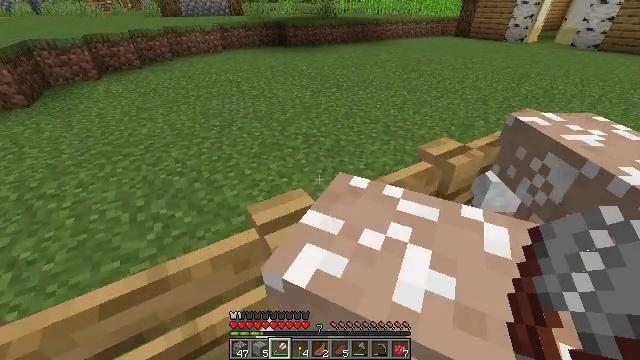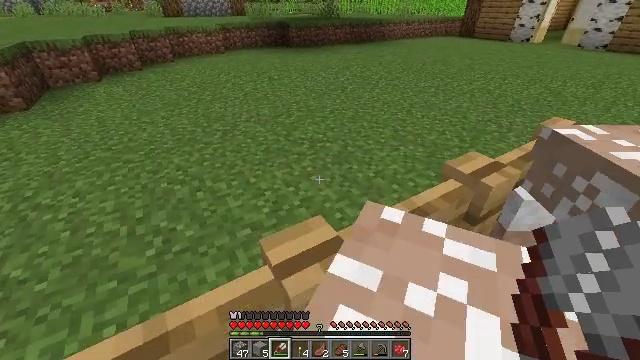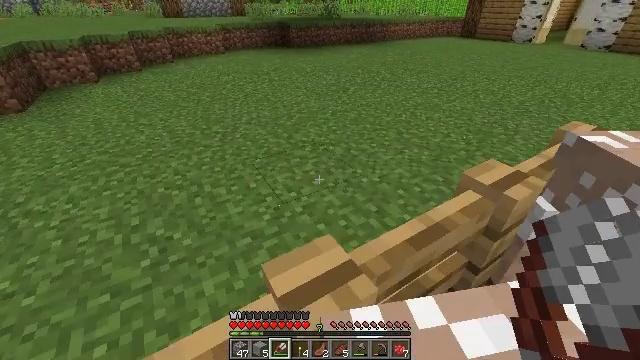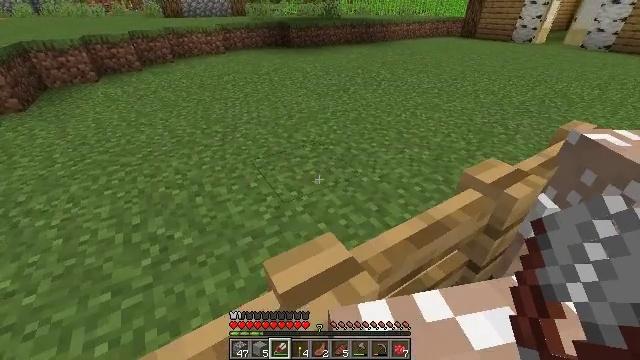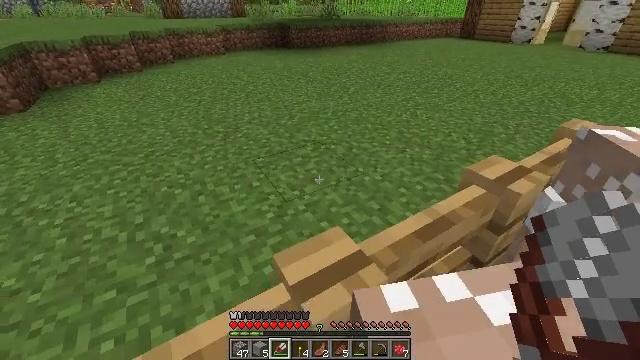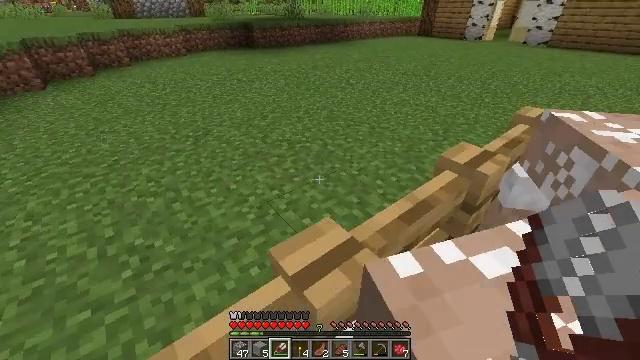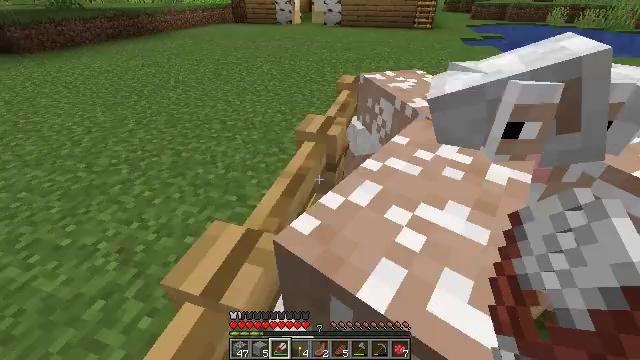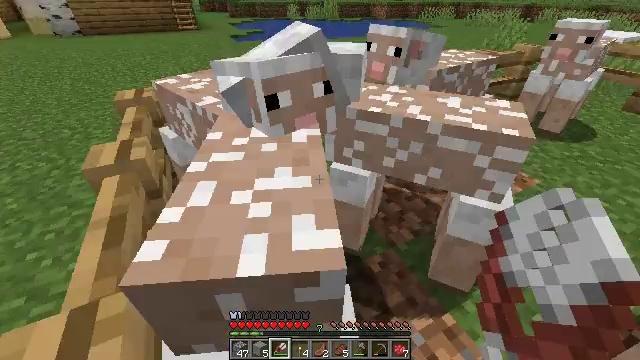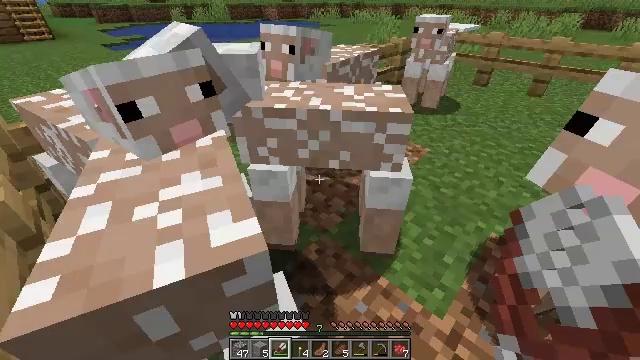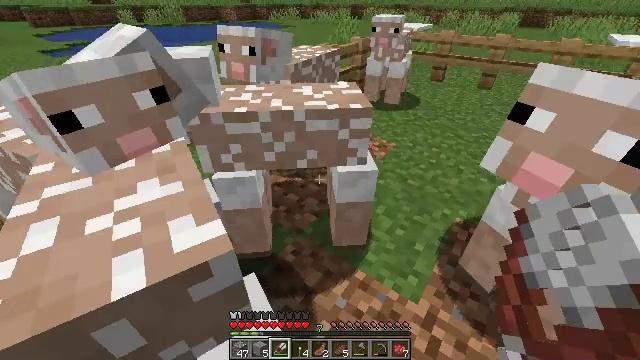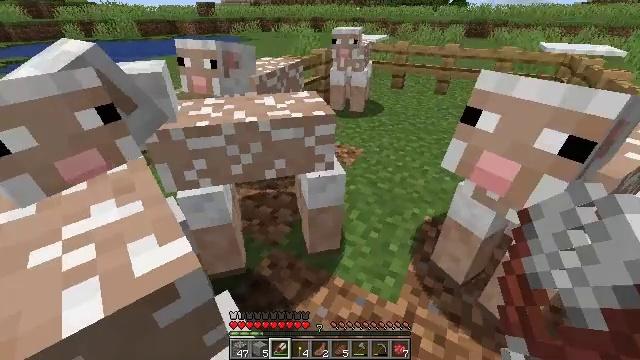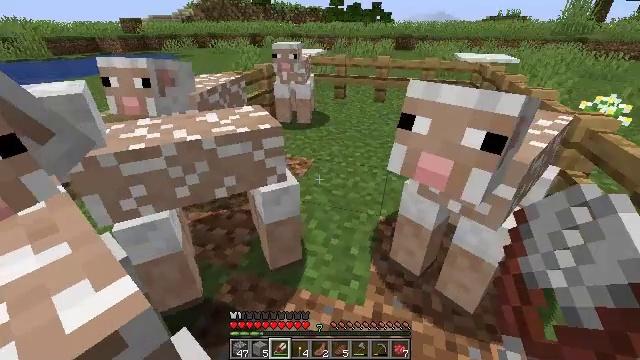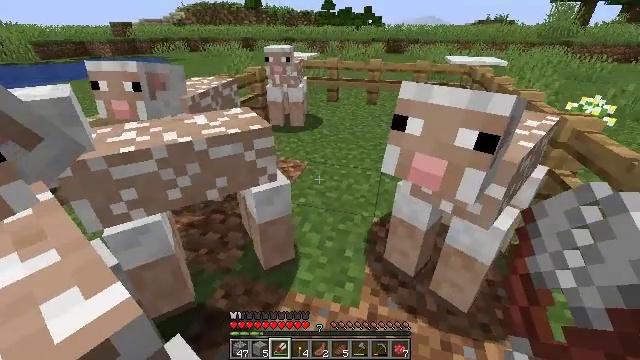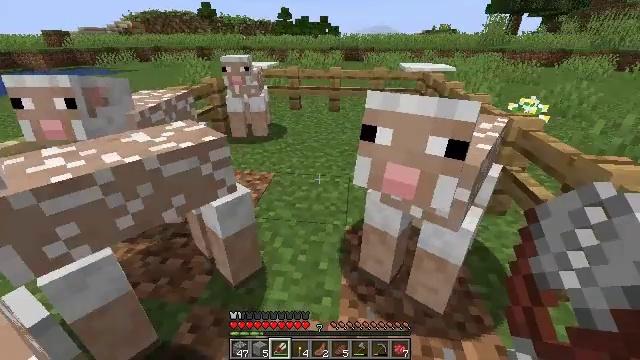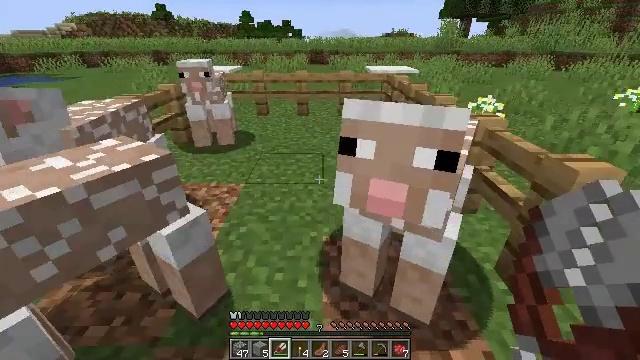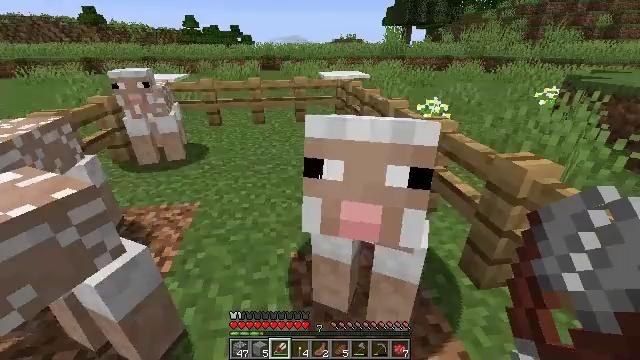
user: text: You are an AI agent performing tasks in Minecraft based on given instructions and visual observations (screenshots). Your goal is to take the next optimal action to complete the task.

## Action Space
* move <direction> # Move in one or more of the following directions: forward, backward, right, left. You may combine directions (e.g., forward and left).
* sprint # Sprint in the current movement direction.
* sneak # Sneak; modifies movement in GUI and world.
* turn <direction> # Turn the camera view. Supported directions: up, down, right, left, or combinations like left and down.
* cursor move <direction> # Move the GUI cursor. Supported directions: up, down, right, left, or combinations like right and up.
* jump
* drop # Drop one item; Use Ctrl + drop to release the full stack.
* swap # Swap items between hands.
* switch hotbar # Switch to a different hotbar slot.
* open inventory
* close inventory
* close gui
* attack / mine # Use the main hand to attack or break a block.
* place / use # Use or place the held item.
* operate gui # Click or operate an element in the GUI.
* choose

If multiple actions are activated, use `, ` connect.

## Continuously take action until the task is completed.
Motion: motion action
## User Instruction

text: Combine iron ingots to craft an iron door at the crafting table.
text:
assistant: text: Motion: move forward
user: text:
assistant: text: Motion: move forward
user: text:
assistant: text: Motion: no_op
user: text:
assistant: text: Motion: no_op
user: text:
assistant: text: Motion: turn right
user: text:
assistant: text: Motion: turn right and down
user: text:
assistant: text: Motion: turn right
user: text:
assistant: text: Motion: turn right
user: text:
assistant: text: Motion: turn right
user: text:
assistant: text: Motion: turn right and up
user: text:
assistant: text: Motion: turn right and up
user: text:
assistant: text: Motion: turn right
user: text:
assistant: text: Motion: move forward, turn right and up
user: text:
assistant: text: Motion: move forward, turn right
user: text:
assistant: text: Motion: move forward, turn right and up
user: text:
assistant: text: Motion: move forward, turn right
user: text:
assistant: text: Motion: move forward
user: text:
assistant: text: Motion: move forward
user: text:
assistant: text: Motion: move forward, turn left
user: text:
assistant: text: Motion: move forward, turn left
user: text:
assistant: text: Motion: move forward, turn left and down
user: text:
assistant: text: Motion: move forward
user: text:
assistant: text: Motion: move forward, turn left
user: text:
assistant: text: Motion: move forward, turn left
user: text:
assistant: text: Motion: move forward, turn left
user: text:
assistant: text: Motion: move forward, turn left and down
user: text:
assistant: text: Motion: move forward, turn left
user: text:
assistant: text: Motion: turn left
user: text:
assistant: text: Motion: turn left
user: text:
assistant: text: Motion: turn left